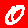
Digit: 0